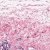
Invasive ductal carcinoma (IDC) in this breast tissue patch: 0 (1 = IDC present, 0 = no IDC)